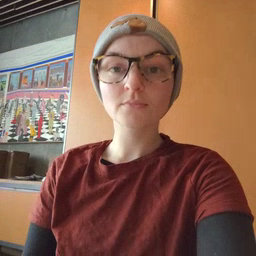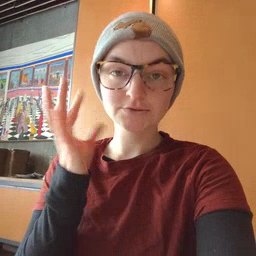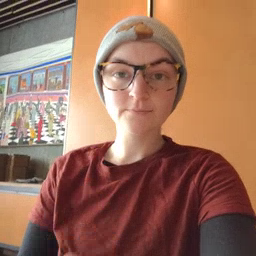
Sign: cat